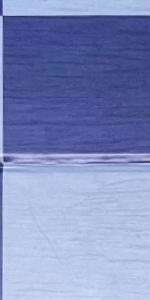
Label: Empty